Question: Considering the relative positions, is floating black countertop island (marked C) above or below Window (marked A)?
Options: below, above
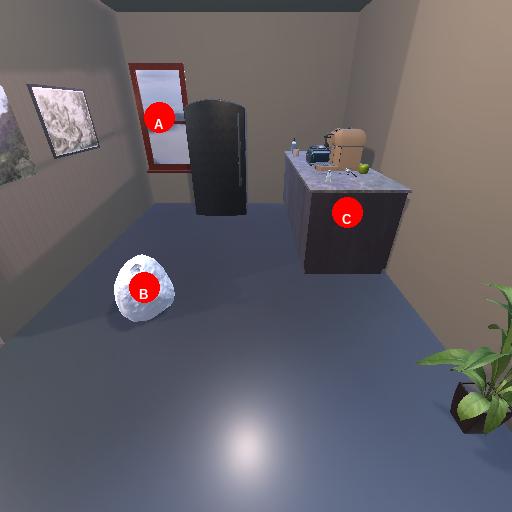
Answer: below